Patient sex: M
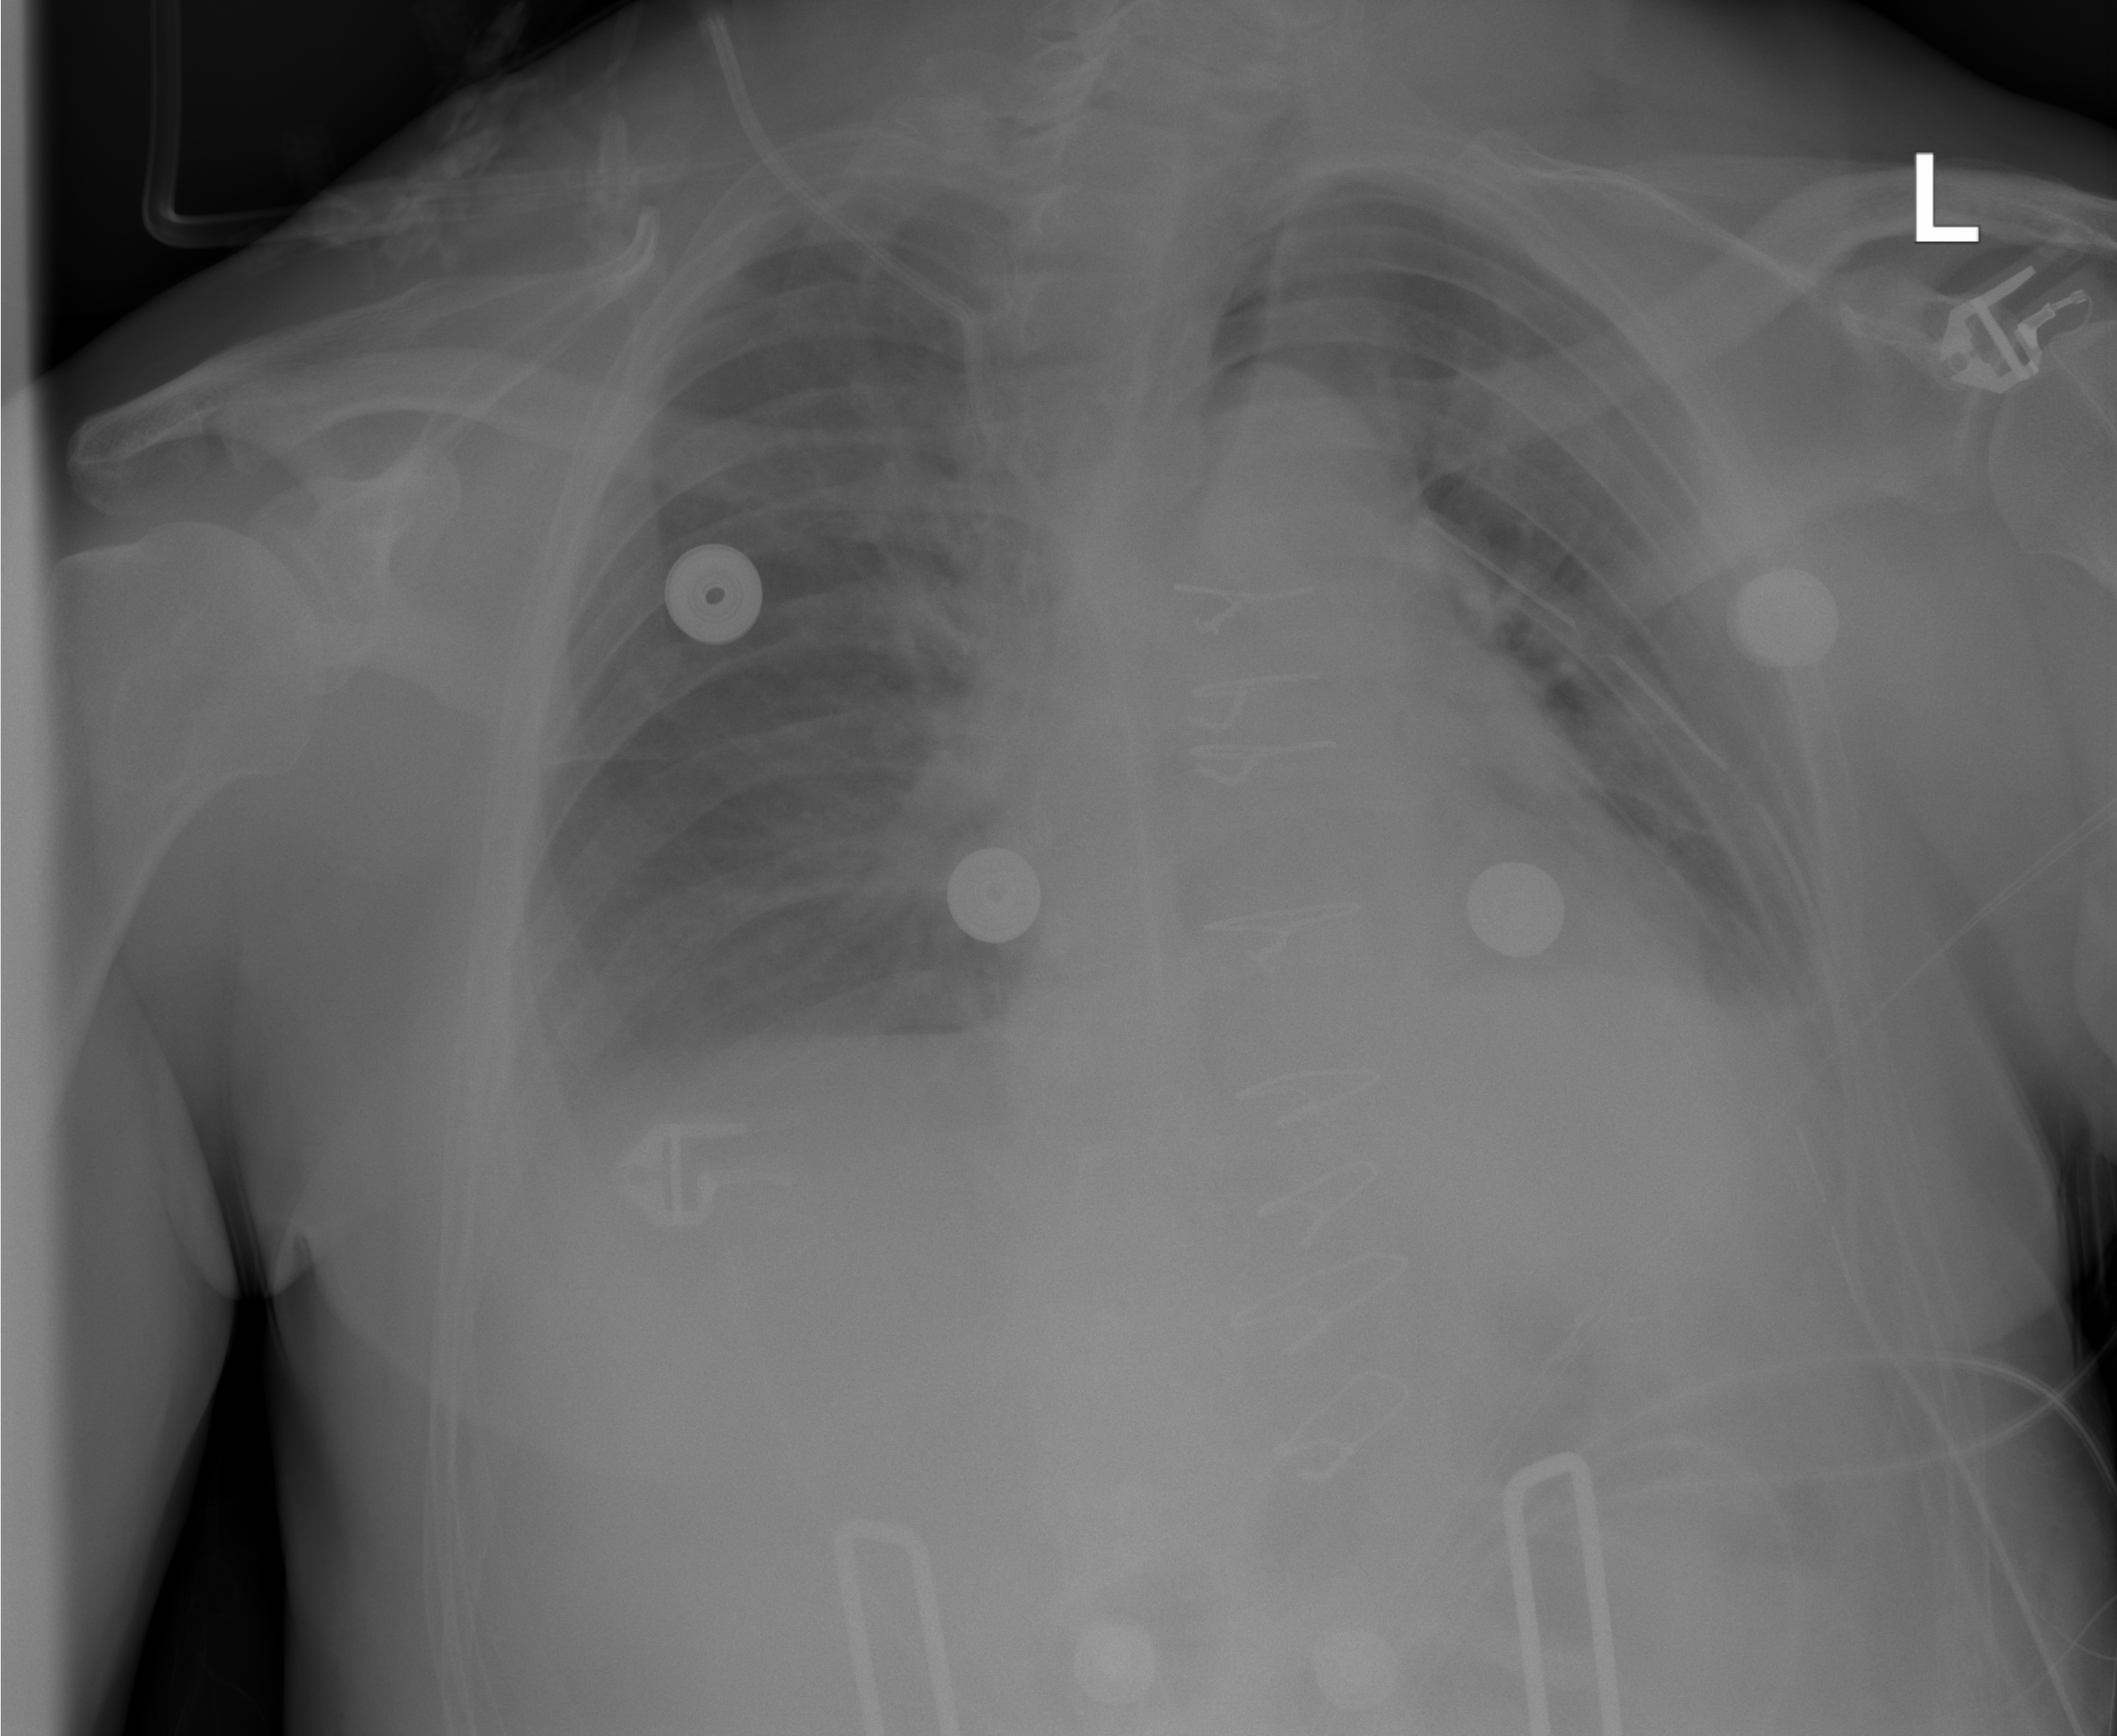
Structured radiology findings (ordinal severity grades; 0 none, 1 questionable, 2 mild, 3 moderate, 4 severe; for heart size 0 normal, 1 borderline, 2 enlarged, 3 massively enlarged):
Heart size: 1
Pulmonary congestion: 0
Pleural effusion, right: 2
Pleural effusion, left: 2
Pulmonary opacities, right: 2
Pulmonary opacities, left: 0
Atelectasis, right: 0
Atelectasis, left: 2